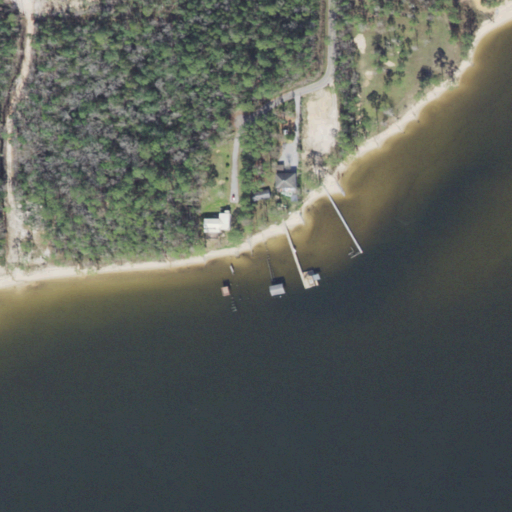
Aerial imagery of cape in Alabama named Chagrin Point containing open water, woody wetlands, barren land, open development, herbaceous wetlands, low intensity development, evergreen forest, and grassland